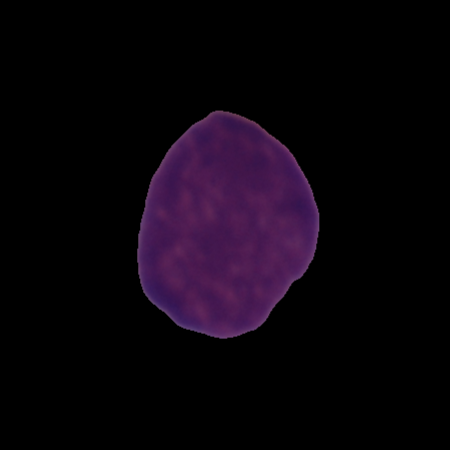
Label: healthy